Question: I have 4 tables, structured as follows:

More verbosely, a consists of a set of . An can add one or more to the database, specifying the spent on that on any given .
I would like to find for each employee, how long he's worked on a given task in total, between two dates. My first stab at this was as follows:
'''
SELECT Project.Name AS ProjectName,
Task.Name AS TaskName,
Employee.Name AS EmployeeName,
SUM(Note.WorkDuration)
FROM
Note
INNER JOIN
Employee
ON
Note.ID_Employee = Employee.ID
INNER JOIN
Task
ON
Task.ID = Note.ID_Task
INNER JOIN
Project
ON
Task.ID_Project = Project.ID
WHERE
Note.WorkDate BETWEEN '01/05/2015' AND '08/05/2015'
GROUP BY
Task.Name, Project.Name, Employee.Name
ORDER BY
Employee.Name
ASC
'''
However this given the wrong value with a populated database. Can anyone help me understand how to do this?
The idea is to somehow make this query write into an Excel table, with projects/tasks along Y and employee name along X, with each cell containing the total time worked on the task.
Update: If I change the BETWEEN clause to:
'''
Note.[Date] BETWEEN '20150501' AND '20150508'
'''
It seems to work correctly. So I have a date format issue.
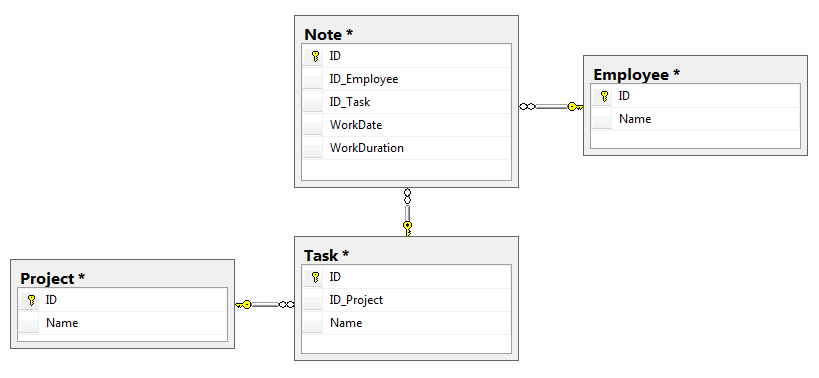
Answer: "So I started doing this for you and saw when I was selecting records that the WHERE - BETWEEN clause isn't working correctly. I set the dates as above and I'm getting records from March in there too. Have I done something wrong with the date format such that it's being converted somehow? - Robinson 18 mins ago"
It depends on where you're from and what your default settings are for date format; I would guess that you're NOT from the US (since you seem to put the day before the month in '01/05/2015'), but I bet your server's format is set to US standards (month/day/year). See <URL>
The safest thing to do is to use a universal standard like you did in your second try: yyyymmdd (or even better: yyyy-mm-dd).